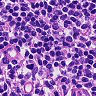
Metastatic tissue present: no